Question: I need to build an application with JRI that works similarly to the R console. The issue is that sometimes the console will respond displaying a line (for example, after entering 'x' below) and sometimes it doesn't (for example, after entering 'x = 1')

I tried to analyze 'eng.parseAndEval(statement)' (where statement is the command entered on the console) but cannot tell when to display the response on the console, and when not. Any ideas?
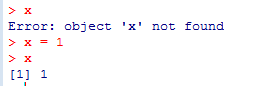
Answer: What you are seeing is the visibility flag maintained by R which tells the regular event loop when to print and when not. See 'withVisible' in R for details. However, you really don't want to get into re-implementing the R event loop. Instead, JRI allows you to have R do all the work for you - you just implement the console callbacks 'RMainLoopCallbacks' to handle all your console I/O and then start the event loop. You may want to have a look at <URL> - it is a Java console implemented using JRI.